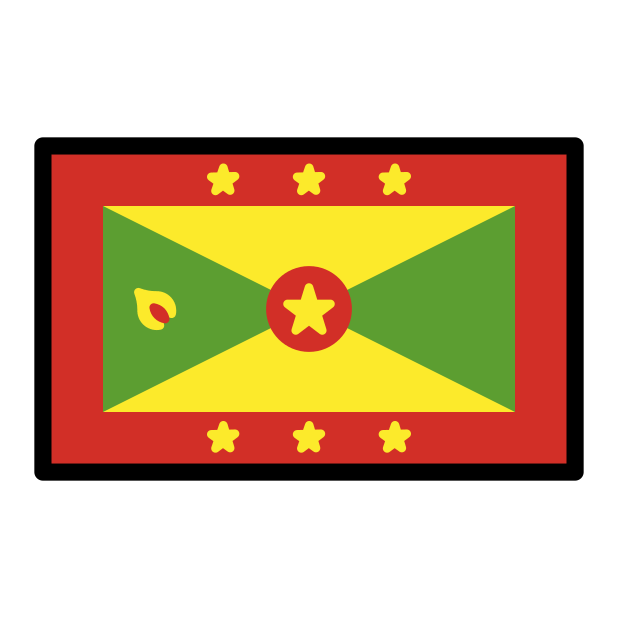
flag: Grenada